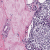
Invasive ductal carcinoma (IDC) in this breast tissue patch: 1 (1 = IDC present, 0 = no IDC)